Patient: sex F, age 58
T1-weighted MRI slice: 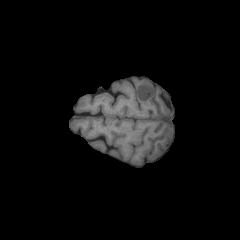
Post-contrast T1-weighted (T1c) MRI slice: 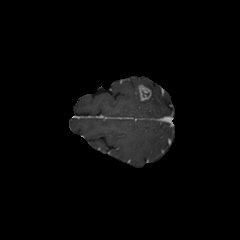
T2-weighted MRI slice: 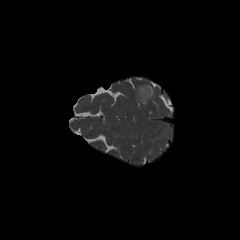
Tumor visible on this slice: yes
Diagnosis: Glioblastoma, IDH-wildtype
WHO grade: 4